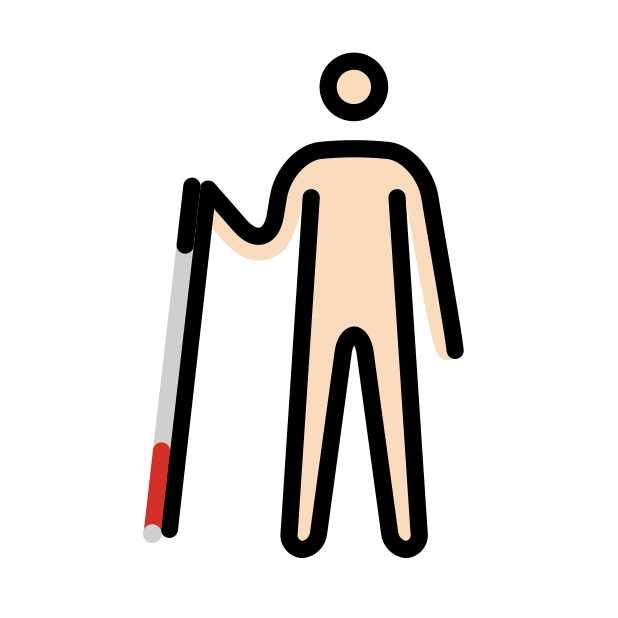
man with white cane: light skin tone